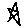
Label: star